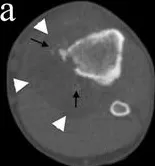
Axial CT and PET/CT imaging of the proximal tibial lesion. A; Axial CT imaging shows medial cortical destruction and a large soft tissue mass containing areas of fat attenuation (white arrowheads) and ossification (black arrows).
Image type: radiology (ct)